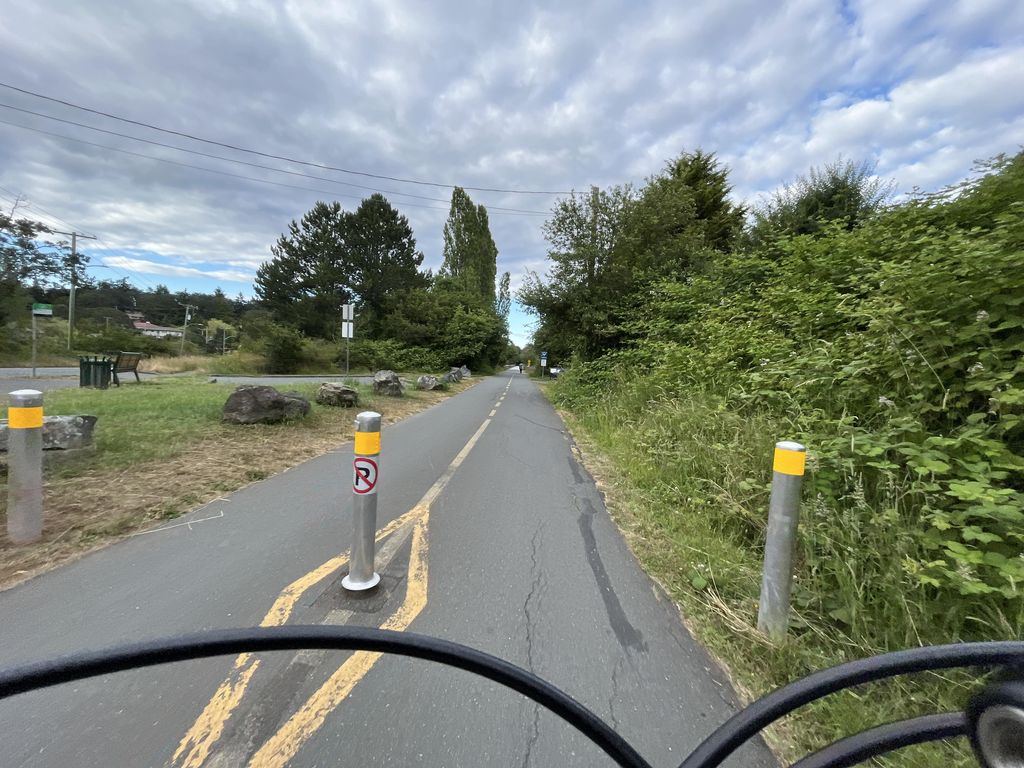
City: victoria